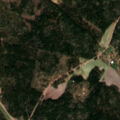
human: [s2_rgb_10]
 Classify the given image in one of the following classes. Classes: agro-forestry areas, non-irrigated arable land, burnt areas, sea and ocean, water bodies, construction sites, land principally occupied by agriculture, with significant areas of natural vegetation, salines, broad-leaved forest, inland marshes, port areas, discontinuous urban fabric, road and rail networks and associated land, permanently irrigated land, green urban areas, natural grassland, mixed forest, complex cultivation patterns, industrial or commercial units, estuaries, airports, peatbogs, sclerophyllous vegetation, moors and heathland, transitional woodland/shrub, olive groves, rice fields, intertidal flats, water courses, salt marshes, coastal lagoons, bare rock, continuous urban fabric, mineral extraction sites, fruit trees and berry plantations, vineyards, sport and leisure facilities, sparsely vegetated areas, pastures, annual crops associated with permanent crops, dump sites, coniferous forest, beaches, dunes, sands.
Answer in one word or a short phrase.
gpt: coniferous forest, mixed forest, transitional woodland/shrub